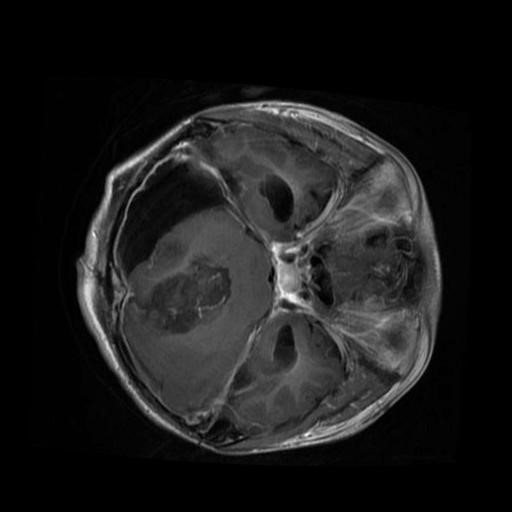
Label: brain_glioma